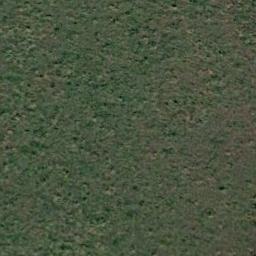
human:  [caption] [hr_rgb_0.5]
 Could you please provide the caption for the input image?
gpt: The entire image is dominated by grass .

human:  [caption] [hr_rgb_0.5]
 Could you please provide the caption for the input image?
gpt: The meadow is consist of green grass and dry grass .

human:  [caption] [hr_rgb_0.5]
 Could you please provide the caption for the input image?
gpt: There is no grass in some parts of the meadow .

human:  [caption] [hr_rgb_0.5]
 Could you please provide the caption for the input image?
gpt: This meadow has dense grasses of different colors .

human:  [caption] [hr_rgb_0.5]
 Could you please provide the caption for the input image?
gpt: A dense meadow with many green grass .